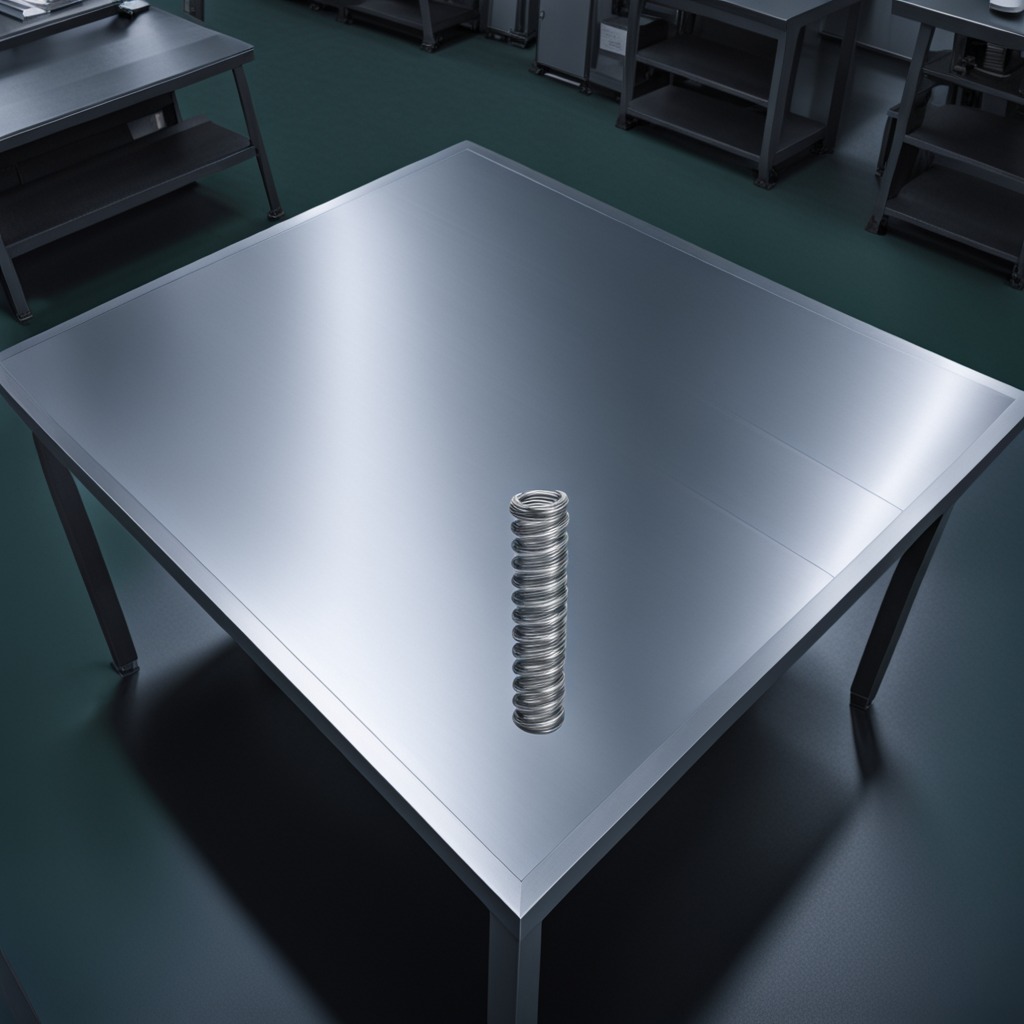
A coiled metal spring is lying on the tabletop in the basement.